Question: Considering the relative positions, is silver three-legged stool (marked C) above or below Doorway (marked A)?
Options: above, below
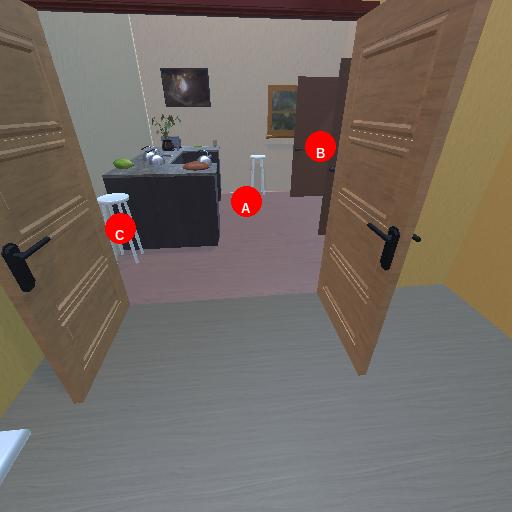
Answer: above